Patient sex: F
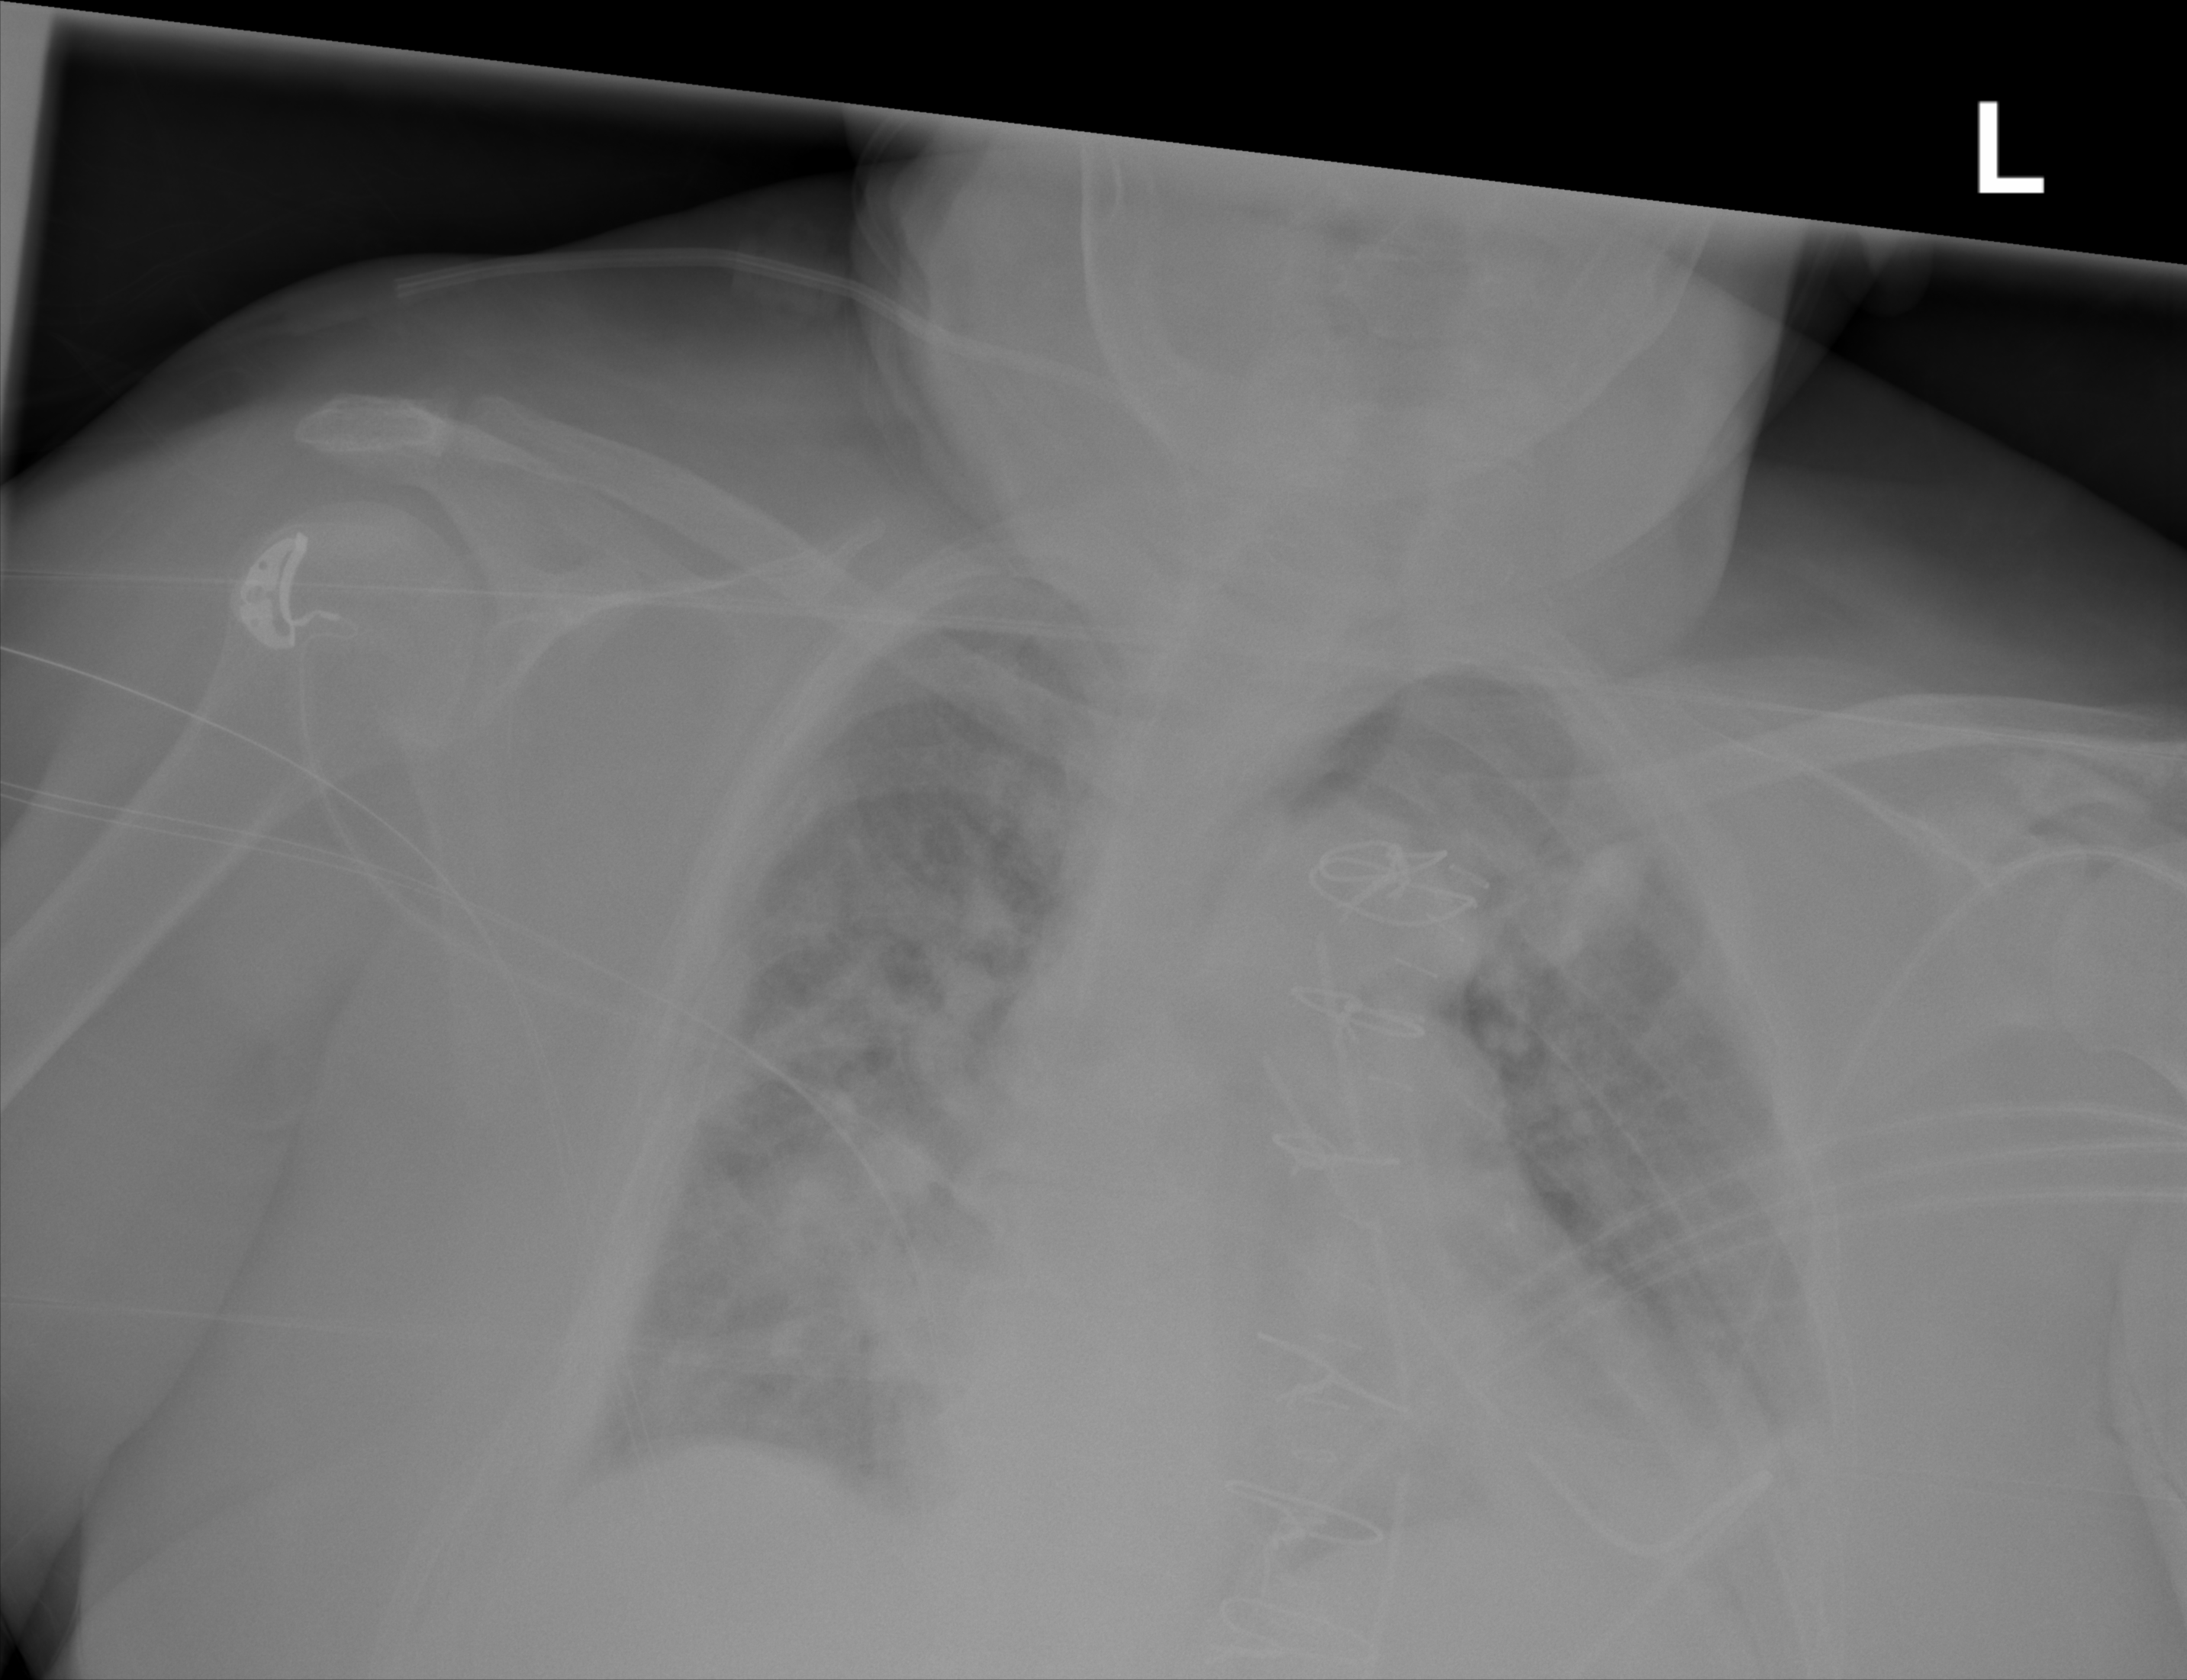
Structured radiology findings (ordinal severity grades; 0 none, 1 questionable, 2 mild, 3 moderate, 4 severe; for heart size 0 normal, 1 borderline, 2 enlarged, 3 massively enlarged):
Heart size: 2
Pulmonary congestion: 3
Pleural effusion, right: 2
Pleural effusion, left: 2
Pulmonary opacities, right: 3
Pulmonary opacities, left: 3
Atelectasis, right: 2
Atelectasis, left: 2